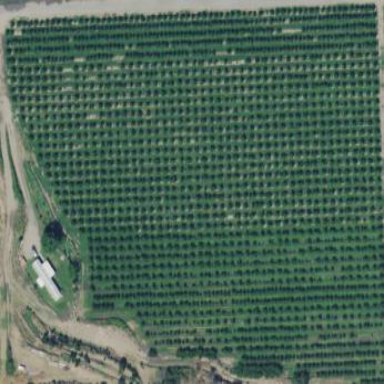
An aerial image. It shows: Orchard.